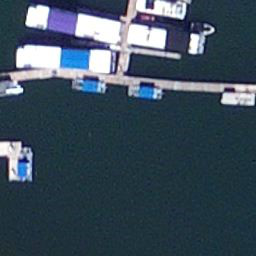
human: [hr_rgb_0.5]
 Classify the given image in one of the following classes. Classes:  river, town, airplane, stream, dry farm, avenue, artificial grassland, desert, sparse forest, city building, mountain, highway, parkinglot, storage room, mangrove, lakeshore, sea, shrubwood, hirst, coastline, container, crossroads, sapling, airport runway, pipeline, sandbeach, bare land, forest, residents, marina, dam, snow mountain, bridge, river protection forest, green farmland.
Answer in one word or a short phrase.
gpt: marina